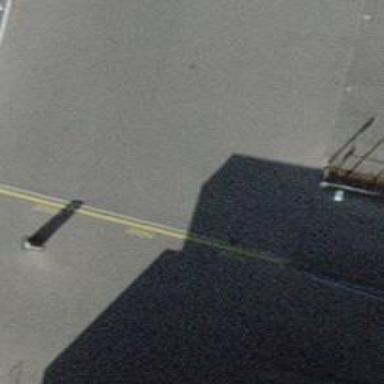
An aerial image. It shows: Unmarked crossing on the road.